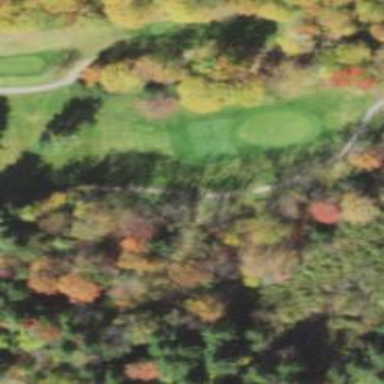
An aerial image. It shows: Path for both roads and golfers.